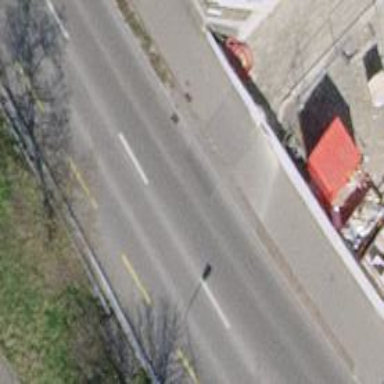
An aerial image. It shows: Asphalt path that serves as sidewalk.